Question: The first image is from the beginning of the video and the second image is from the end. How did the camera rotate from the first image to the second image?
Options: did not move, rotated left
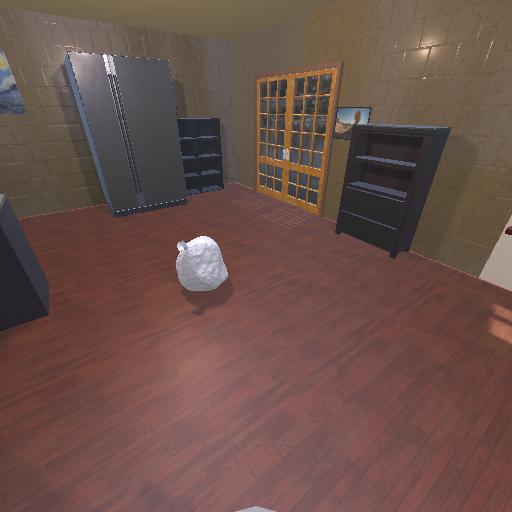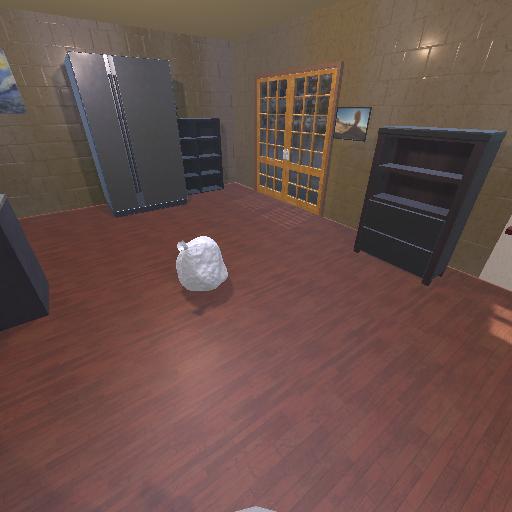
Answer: did not move